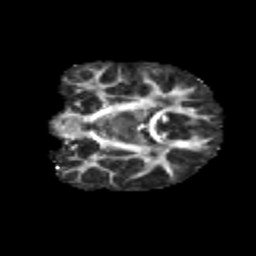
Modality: FA
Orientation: coronal
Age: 10
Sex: female
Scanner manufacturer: siemens
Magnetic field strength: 3 T
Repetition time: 3.8 s
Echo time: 0.07 s